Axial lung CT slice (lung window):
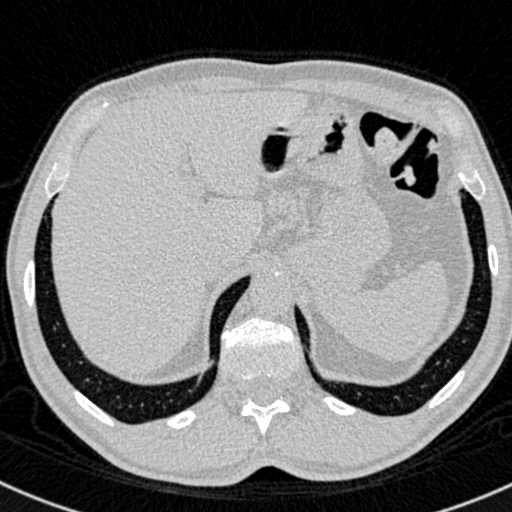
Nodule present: no